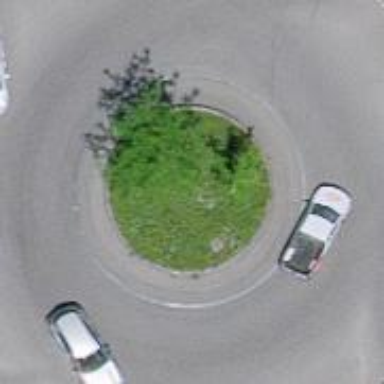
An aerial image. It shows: Secondary road with asphalt surface leading to roundabout.